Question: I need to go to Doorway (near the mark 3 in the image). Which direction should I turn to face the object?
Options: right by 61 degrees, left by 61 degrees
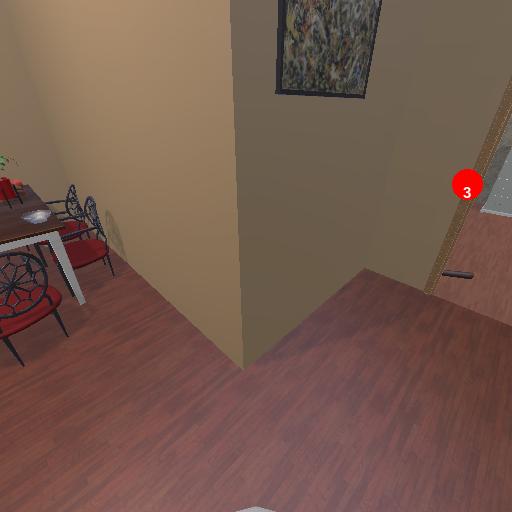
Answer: right by 61 degrees